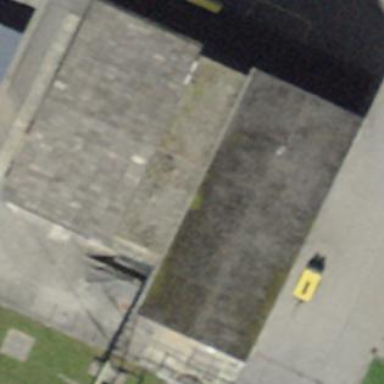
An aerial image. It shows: Industrial building.